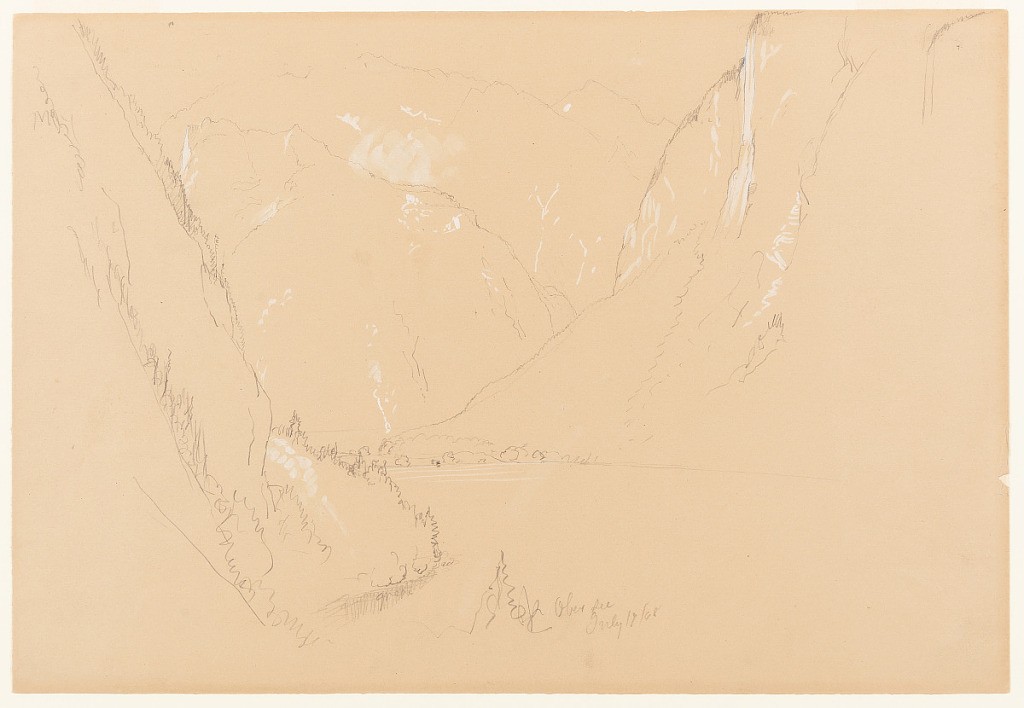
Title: Obersee, Bavaria (Germany)
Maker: Frederic Edwin Church, American, 1826–1900
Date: July 17, 1868
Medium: Graphite and white gouache on tan laid paper
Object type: Drawing
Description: Landscape sketch showing a northwestern view of the lake known as the Obersee in the Bavarian alps near Berchtesgaden, present day Germany. At left, a precipitous mountainside steeply descends to a wooded shore along the water's edge. The water itself stretches from the foreground at right to the middle distance at center, where it encounters the Saletalm--a spit of land that separates the Obersee from the Königssee. Completed on the lake's southern shore, the view features the towering peaks of the Hachelkopf, at left, and the dual peaks of the Watzmann, in the background at center arnd right.